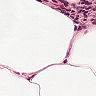
Metastatic tissue present: no